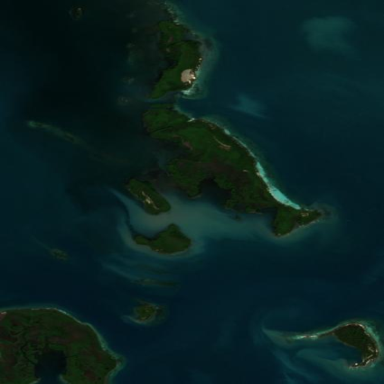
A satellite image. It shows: Island with natural coastline.